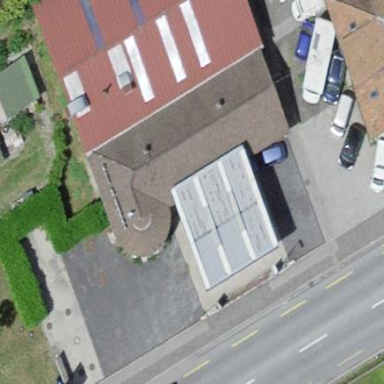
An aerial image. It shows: View of roof of building.